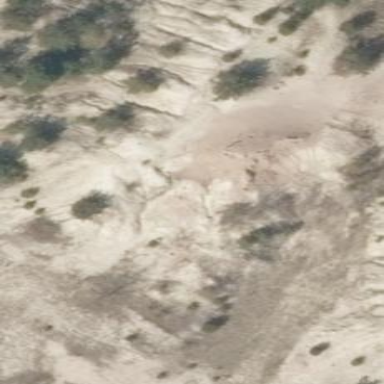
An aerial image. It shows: Sandy area in nature.